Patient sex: M
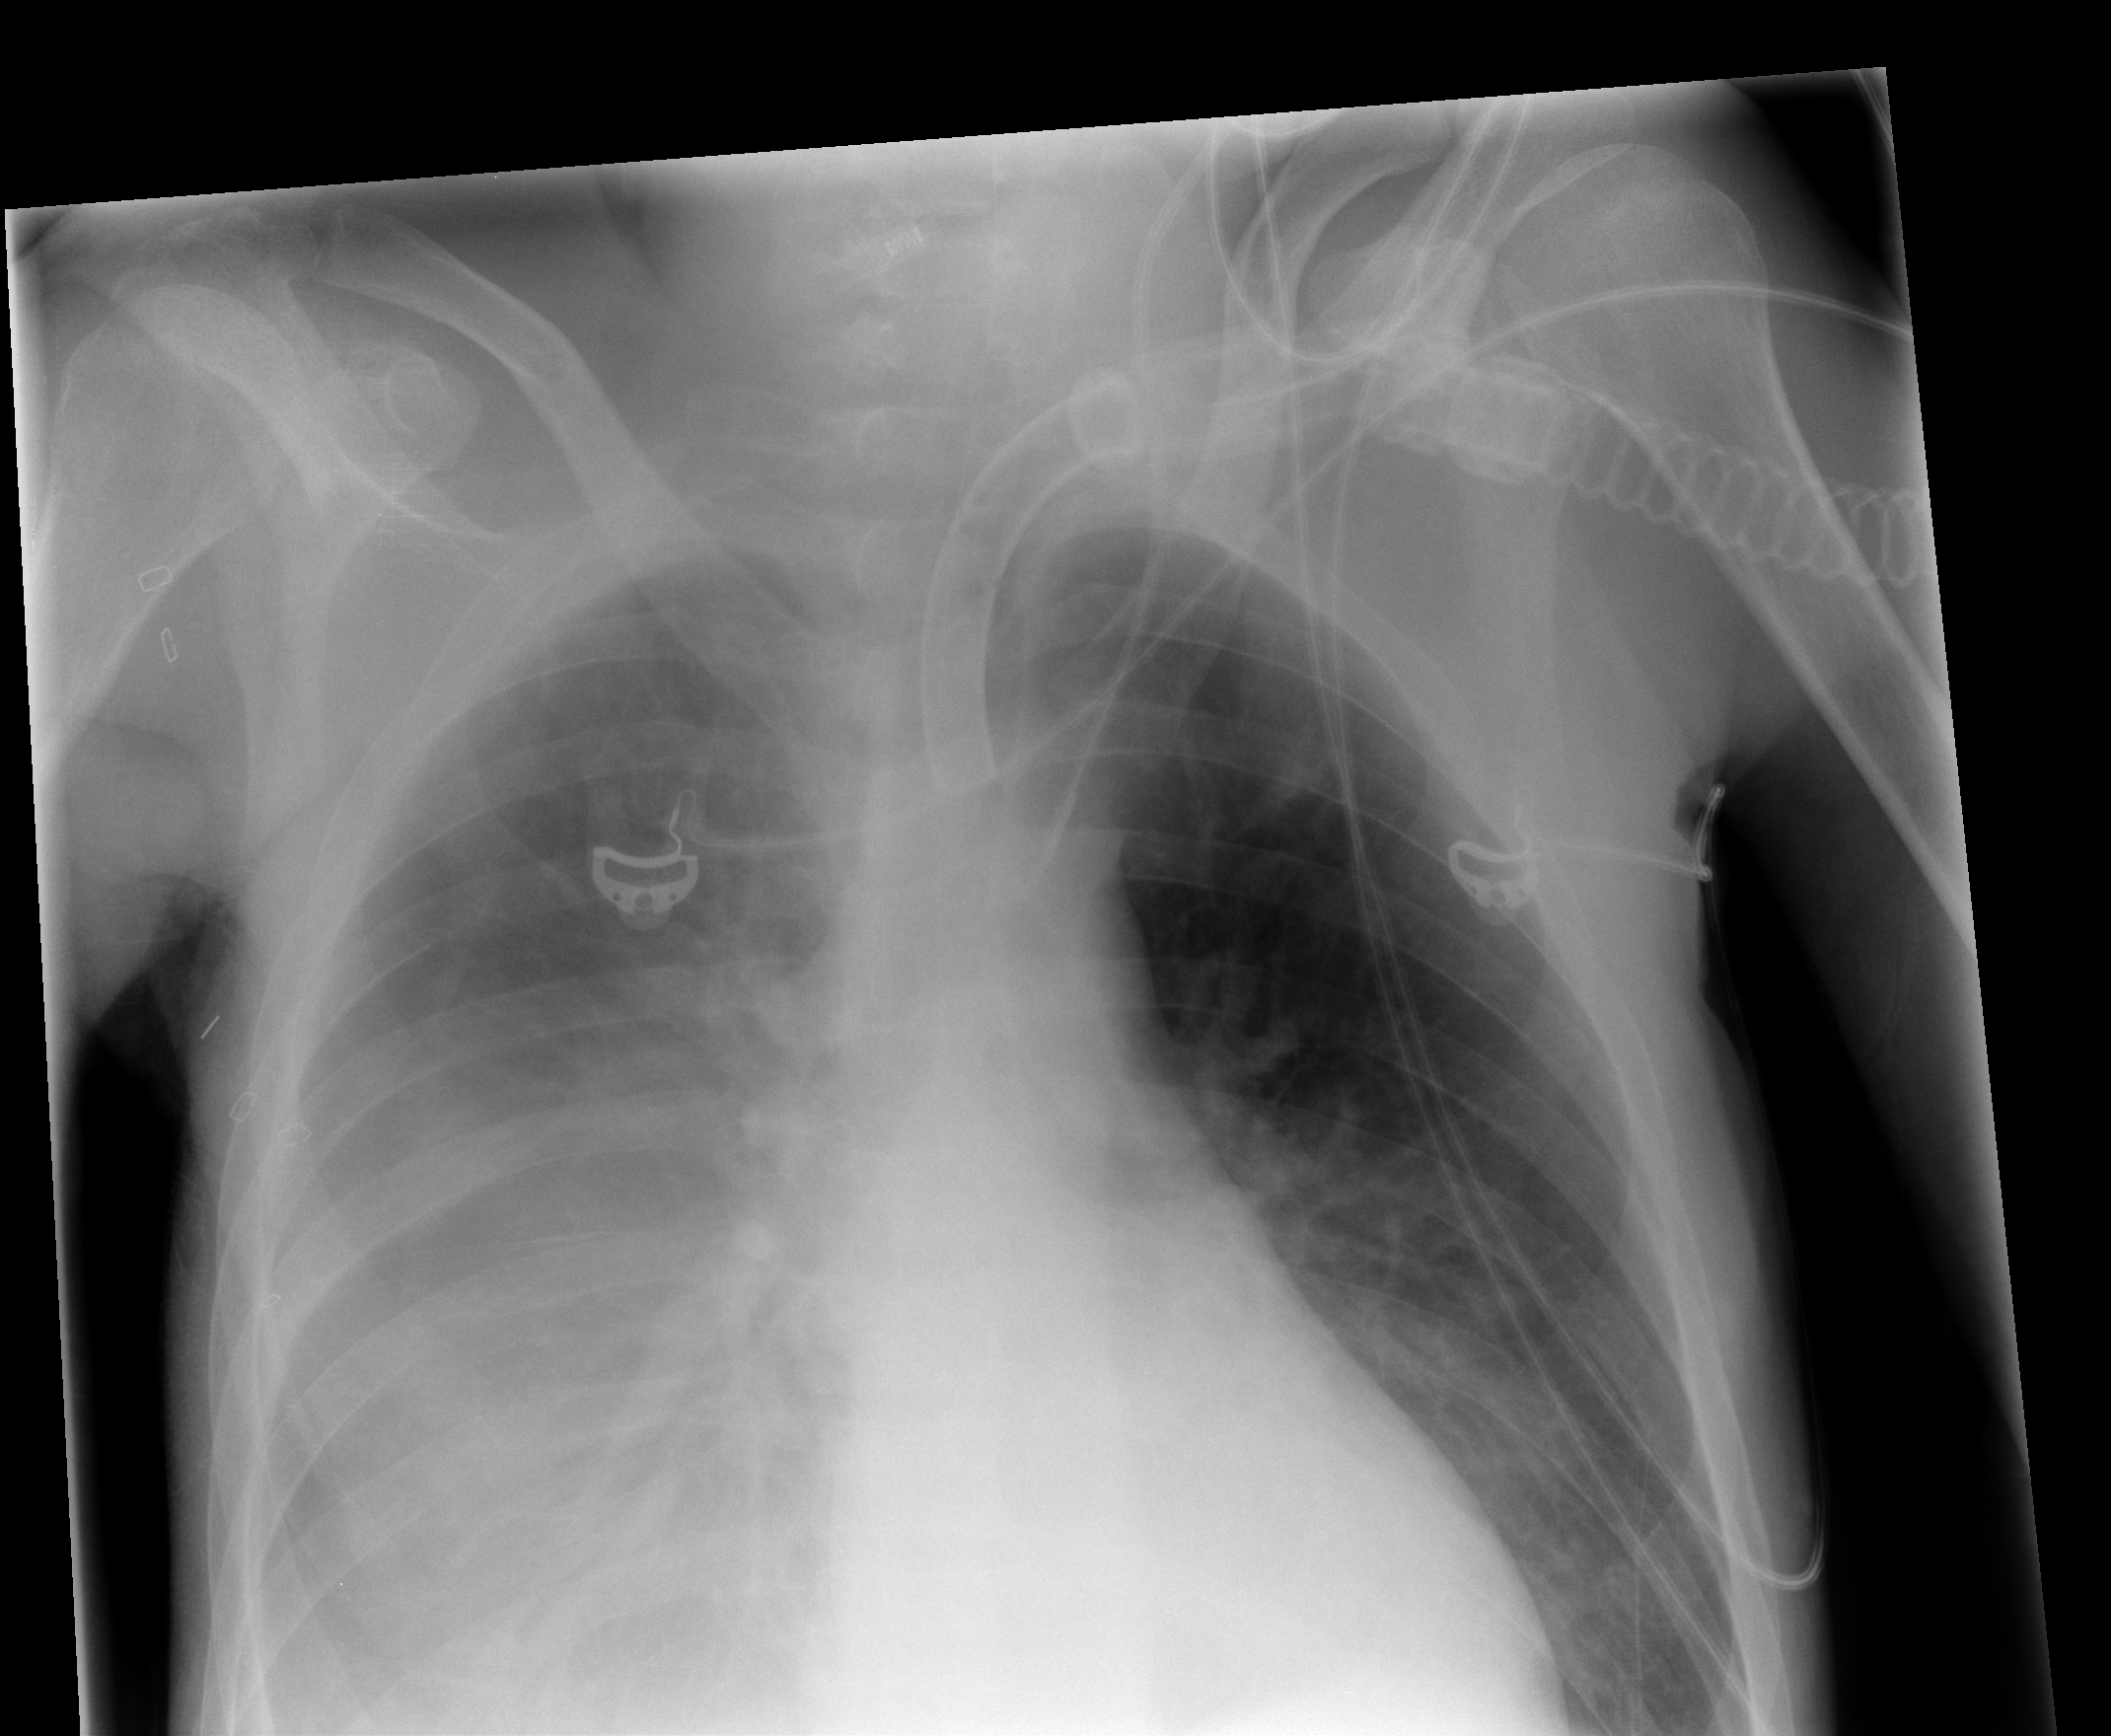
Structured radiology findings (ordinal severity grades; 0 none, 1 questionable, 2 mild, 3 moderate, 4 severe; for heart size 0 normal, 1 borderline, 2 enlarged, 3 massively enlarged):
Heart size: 0
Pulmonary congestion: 0
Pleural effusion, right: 3
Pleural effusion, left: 0
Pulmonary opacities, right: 0
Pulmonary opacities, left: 0
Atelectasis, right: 3
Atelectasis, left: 2